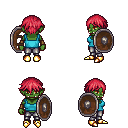
a pixel art fantasy rpg character, female body template, orc, green skin, teal pirate shirt, metal pants, ruby red short bangs hairstyle, cloth bracers, gold boots, shield, four views (front, back, left, right), 2x2 character sprite sheet, small pixel art, hard edges, no anti-aliasing